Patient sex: F
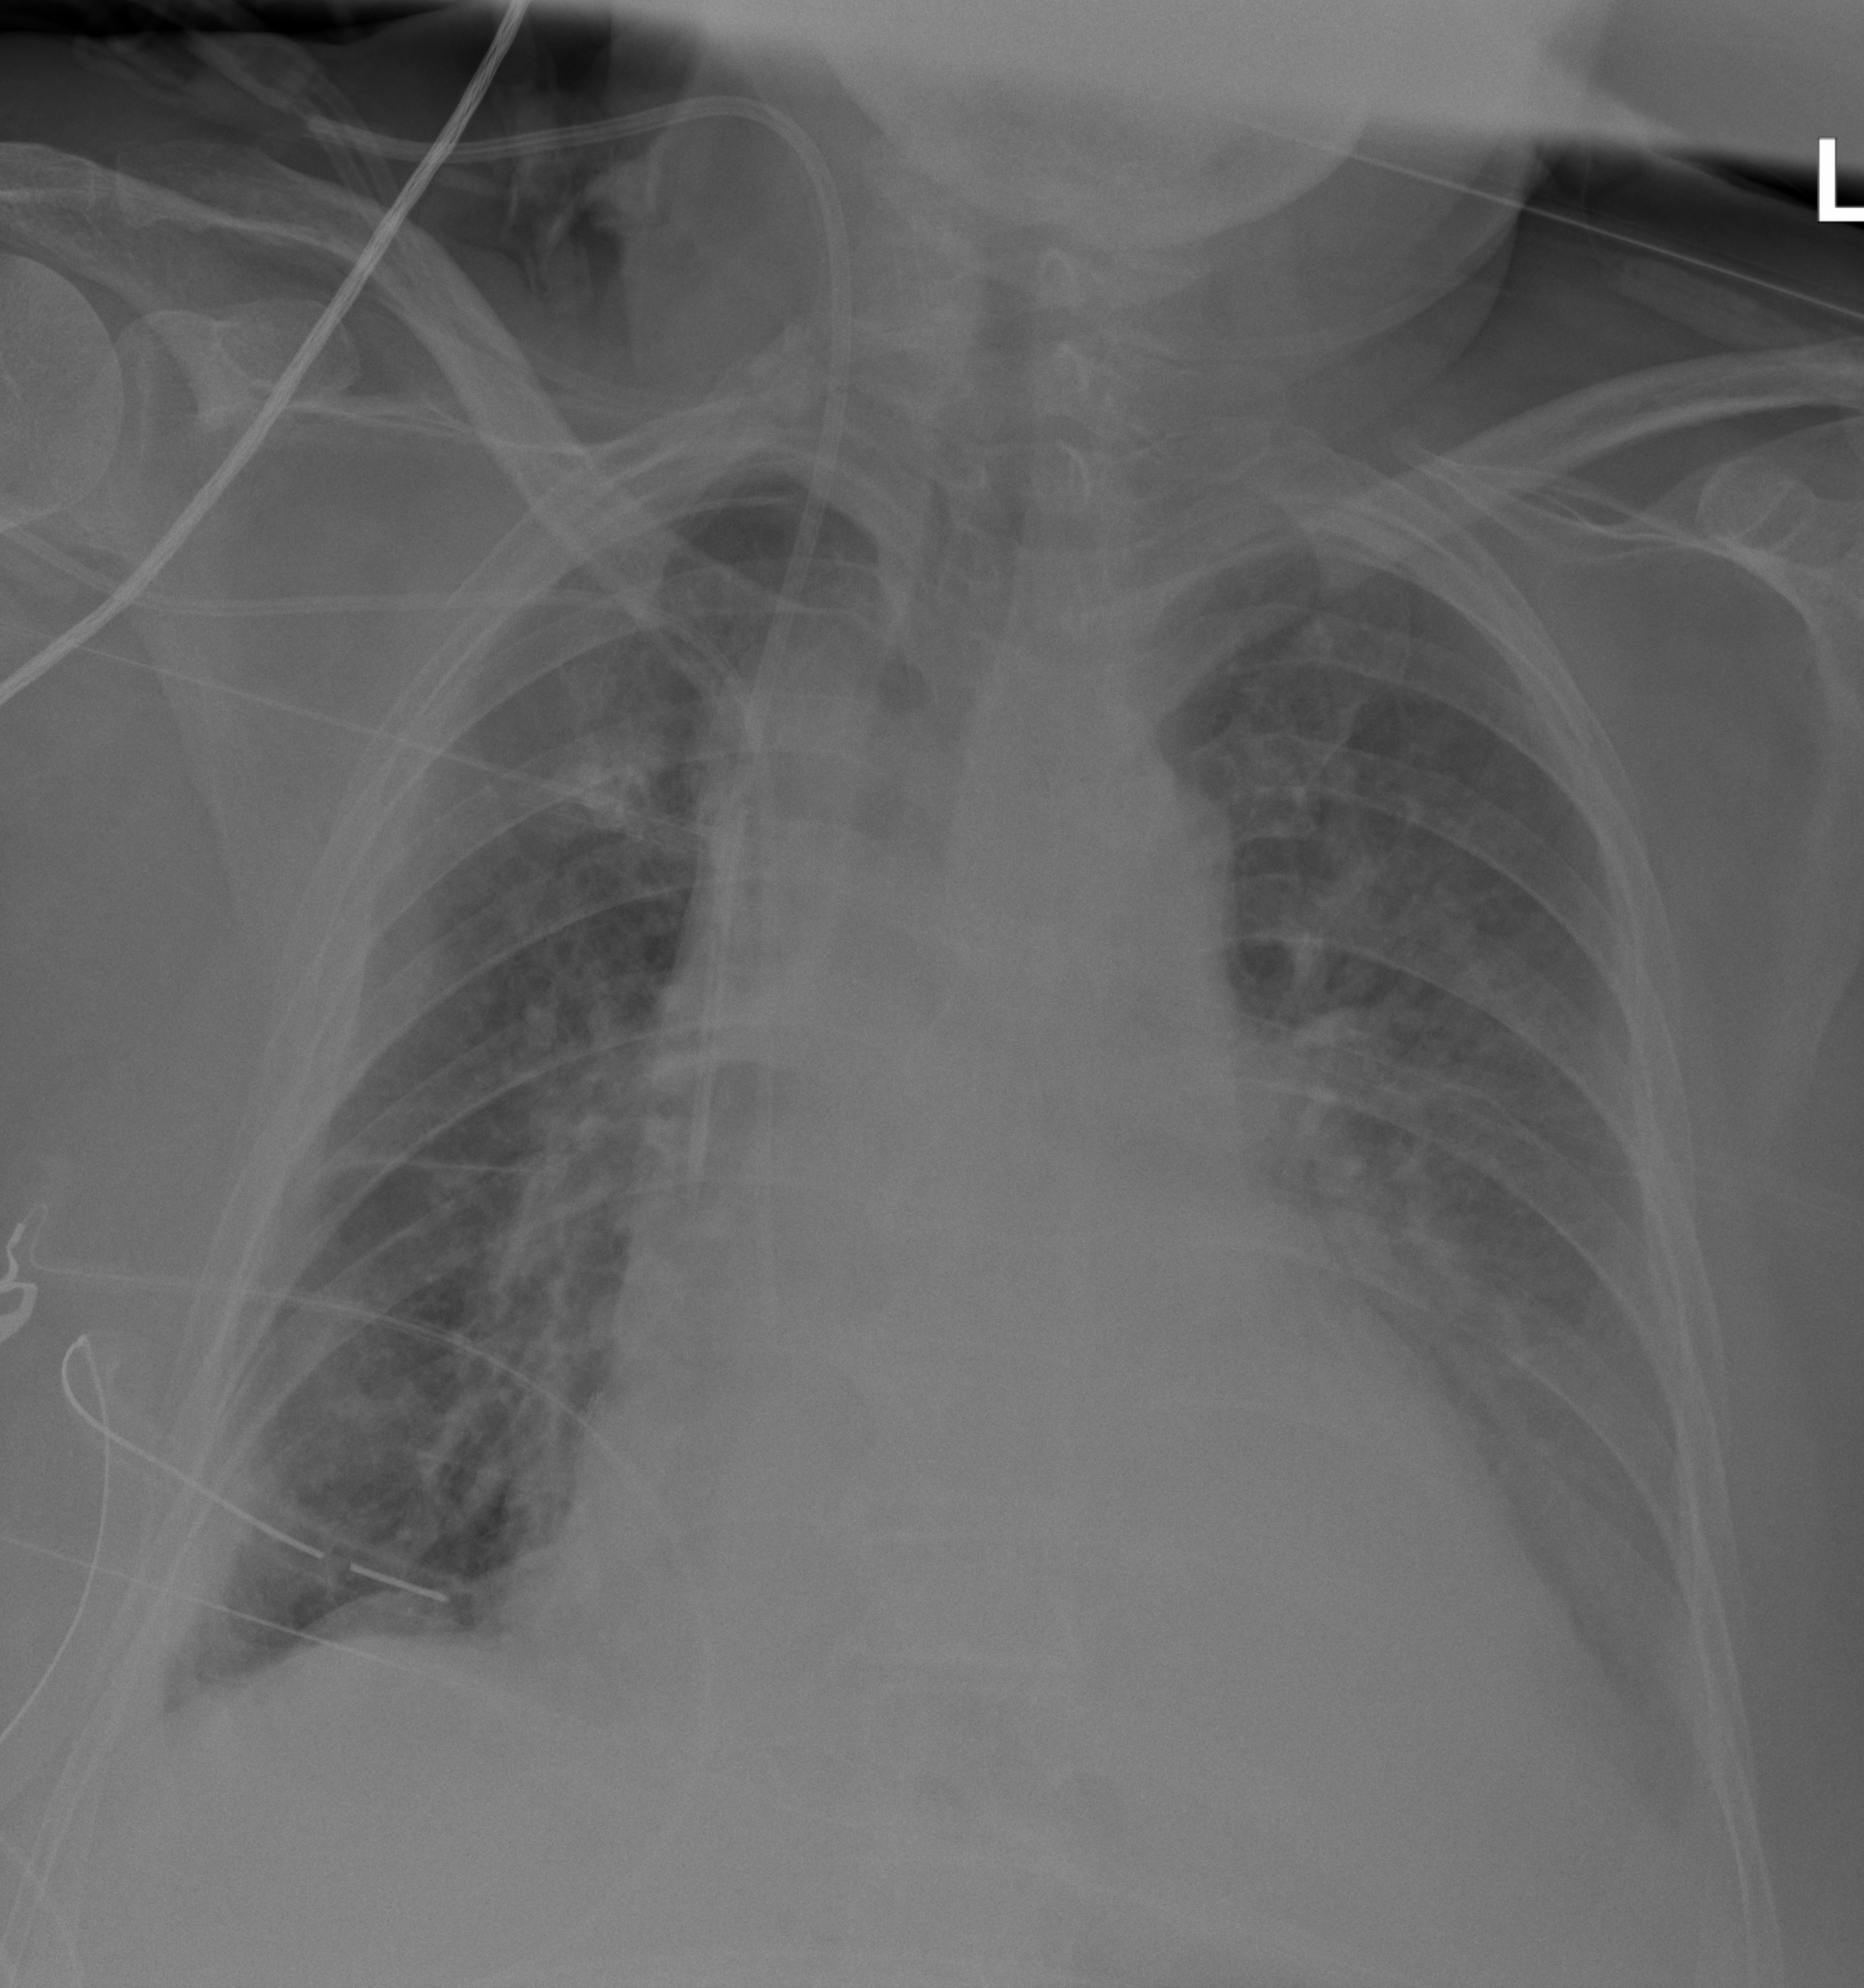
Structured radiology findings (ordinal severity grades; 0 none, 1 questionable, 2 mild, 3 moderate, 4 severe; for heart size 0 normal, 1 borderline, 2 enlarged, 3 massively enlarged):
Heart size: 2
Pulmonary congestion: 2
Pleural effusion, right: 0
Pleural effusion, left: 2
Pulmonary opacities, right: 0
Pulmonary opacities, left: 0
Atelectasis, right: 2
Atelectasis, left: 2